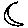
Label: moon